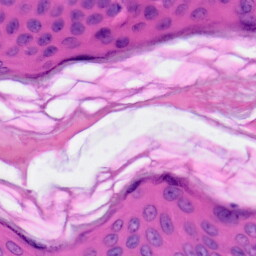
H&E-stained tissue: Skin